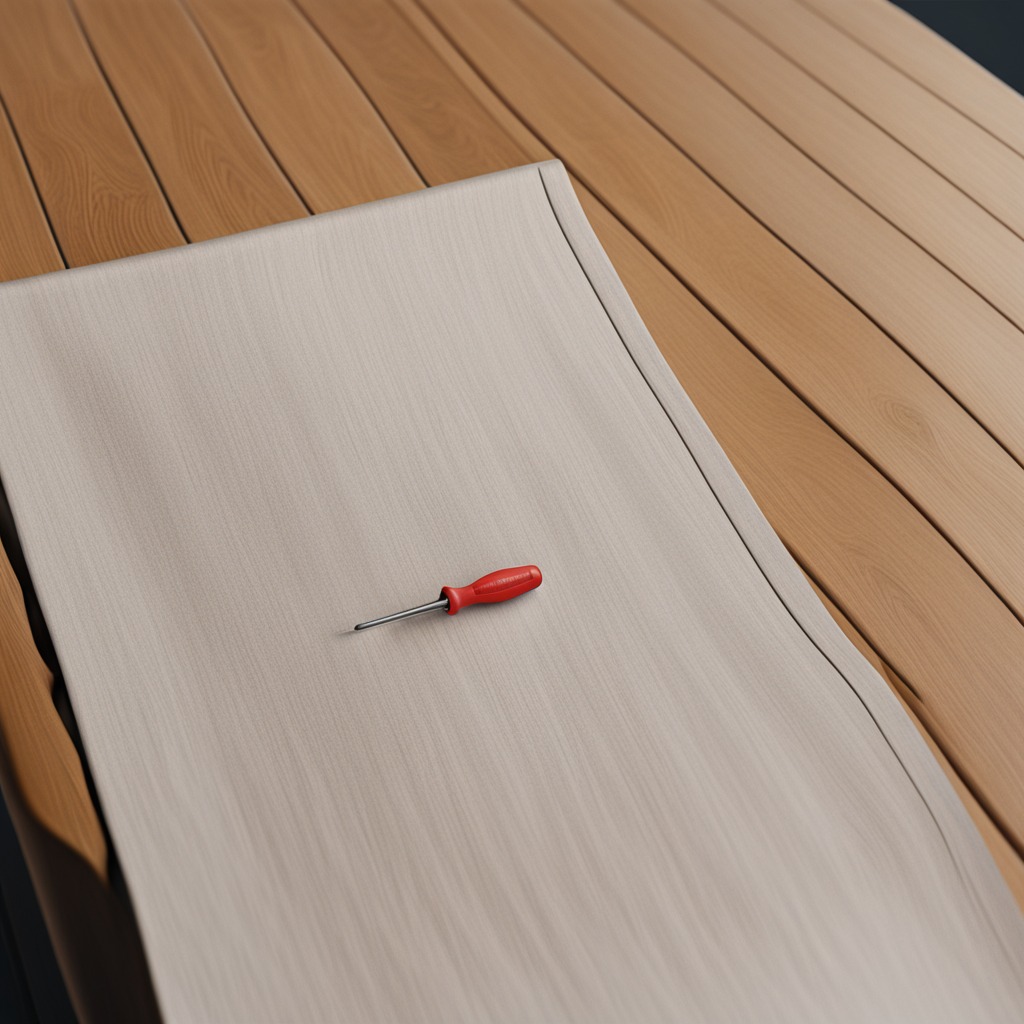
A screwdriver lies on the wooden table in the outdoor workshop.